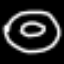
Label: donut